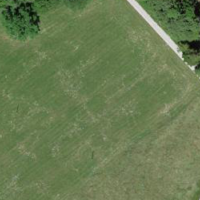
EUNIS habitat code: 52
Species observed at this site:
Accipiter nisus